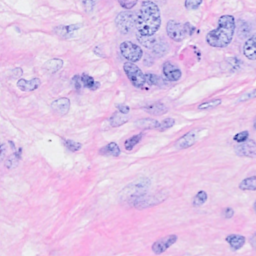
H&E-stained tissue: Breast